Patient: sex F, age 36
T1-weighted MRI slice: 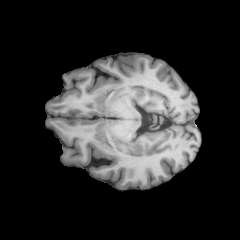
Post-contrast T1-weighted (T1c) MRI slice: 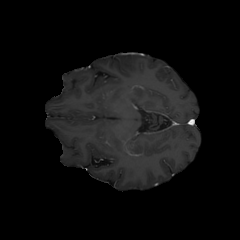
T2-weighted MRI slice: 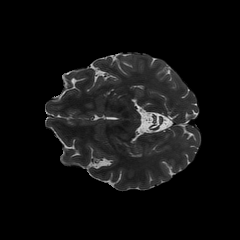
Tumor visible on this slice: no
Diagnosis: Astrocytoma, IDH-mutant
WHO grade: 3